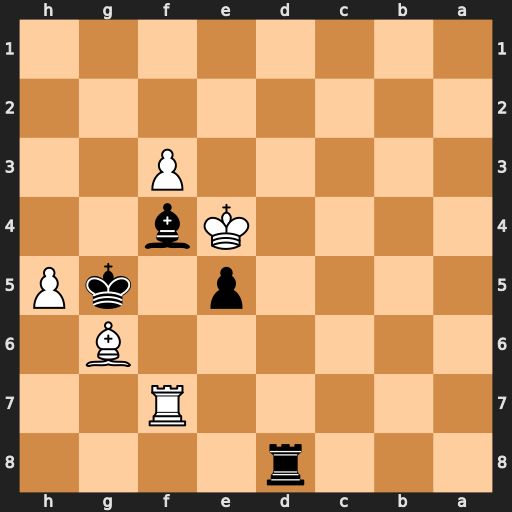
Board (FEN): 3r4/5R2/6B1/4p1kP/4Kb2/5P2/8/8
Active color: b
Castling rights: -
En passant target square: -
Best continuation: Rd4#